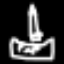
Label: pencil